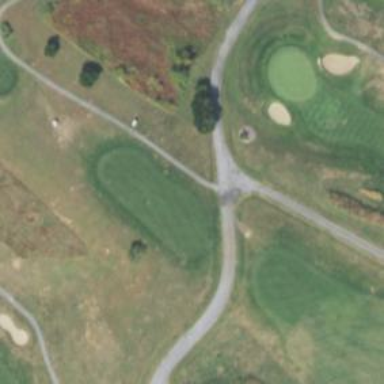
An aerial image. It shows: Well-maintained grass fairway on golf course.